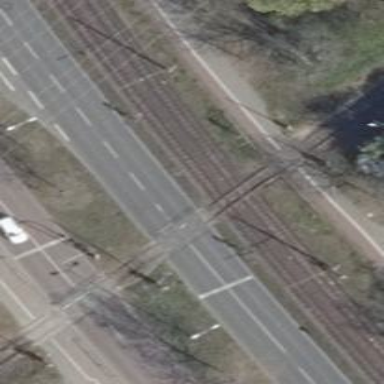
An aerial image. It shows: Railway crossing.